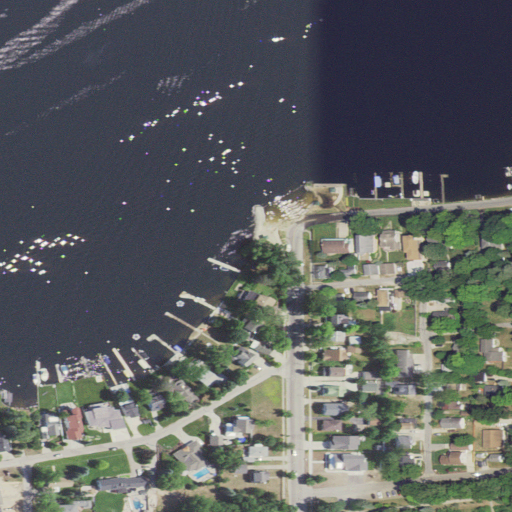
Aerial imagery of beach in Michigan named Lakeside Beach containing open water, medium intensity development, low intensity development, high intensity development, open development, and barren land